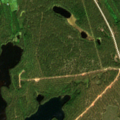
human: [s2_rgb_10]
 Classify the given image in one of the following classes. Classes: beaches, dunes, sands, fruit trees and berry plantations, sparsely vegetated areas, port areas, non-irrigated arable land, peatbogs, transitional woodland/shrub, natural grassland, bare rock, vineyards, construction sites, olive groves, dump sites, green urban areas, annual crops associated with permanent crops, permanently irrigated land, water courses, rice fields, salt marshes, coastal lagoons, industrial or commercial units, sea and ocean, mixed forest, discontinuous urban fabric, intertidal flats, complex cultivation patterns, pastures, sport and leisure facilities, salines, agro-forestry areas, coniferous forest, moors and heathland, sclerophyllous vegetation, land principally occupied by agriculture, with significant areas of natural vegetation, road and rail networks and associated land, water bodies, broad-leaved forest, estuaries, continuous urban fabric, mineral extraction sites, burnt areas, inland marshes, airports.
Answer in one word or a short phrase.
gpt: coniferous forest, mixed forest, transitional woodland/shrub